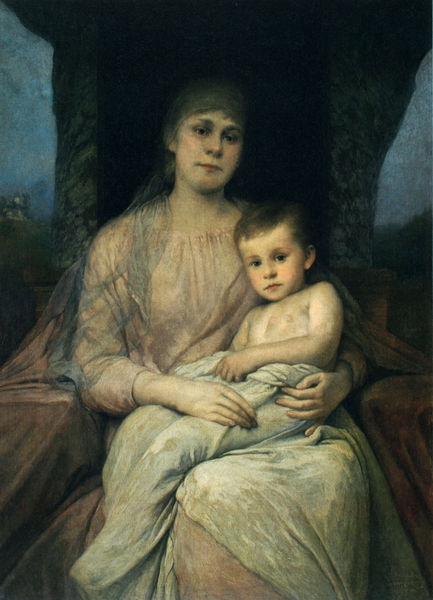
Titel: Madonnenbild
Künstler: Gabriel von Max
Standort: Olomouc (Olmütz)
Institution: Muzeum umění (Kunstmuseum)
Schlagwörter: gemälde, sitzen, braun, frau, hell, kleid, weiss, schleier, blass, stein, hände, gewand, haare, sitzend, stoff, decke, kind, mutter, ölgemälde, kopftuch, ernst, halbnackt, junge, schoß, knabe, draußen, mutter und kind, leintuch, pieta, maria, sohn, mutter mit kind, olgemälde, 1800 jahrhundert